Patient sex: M
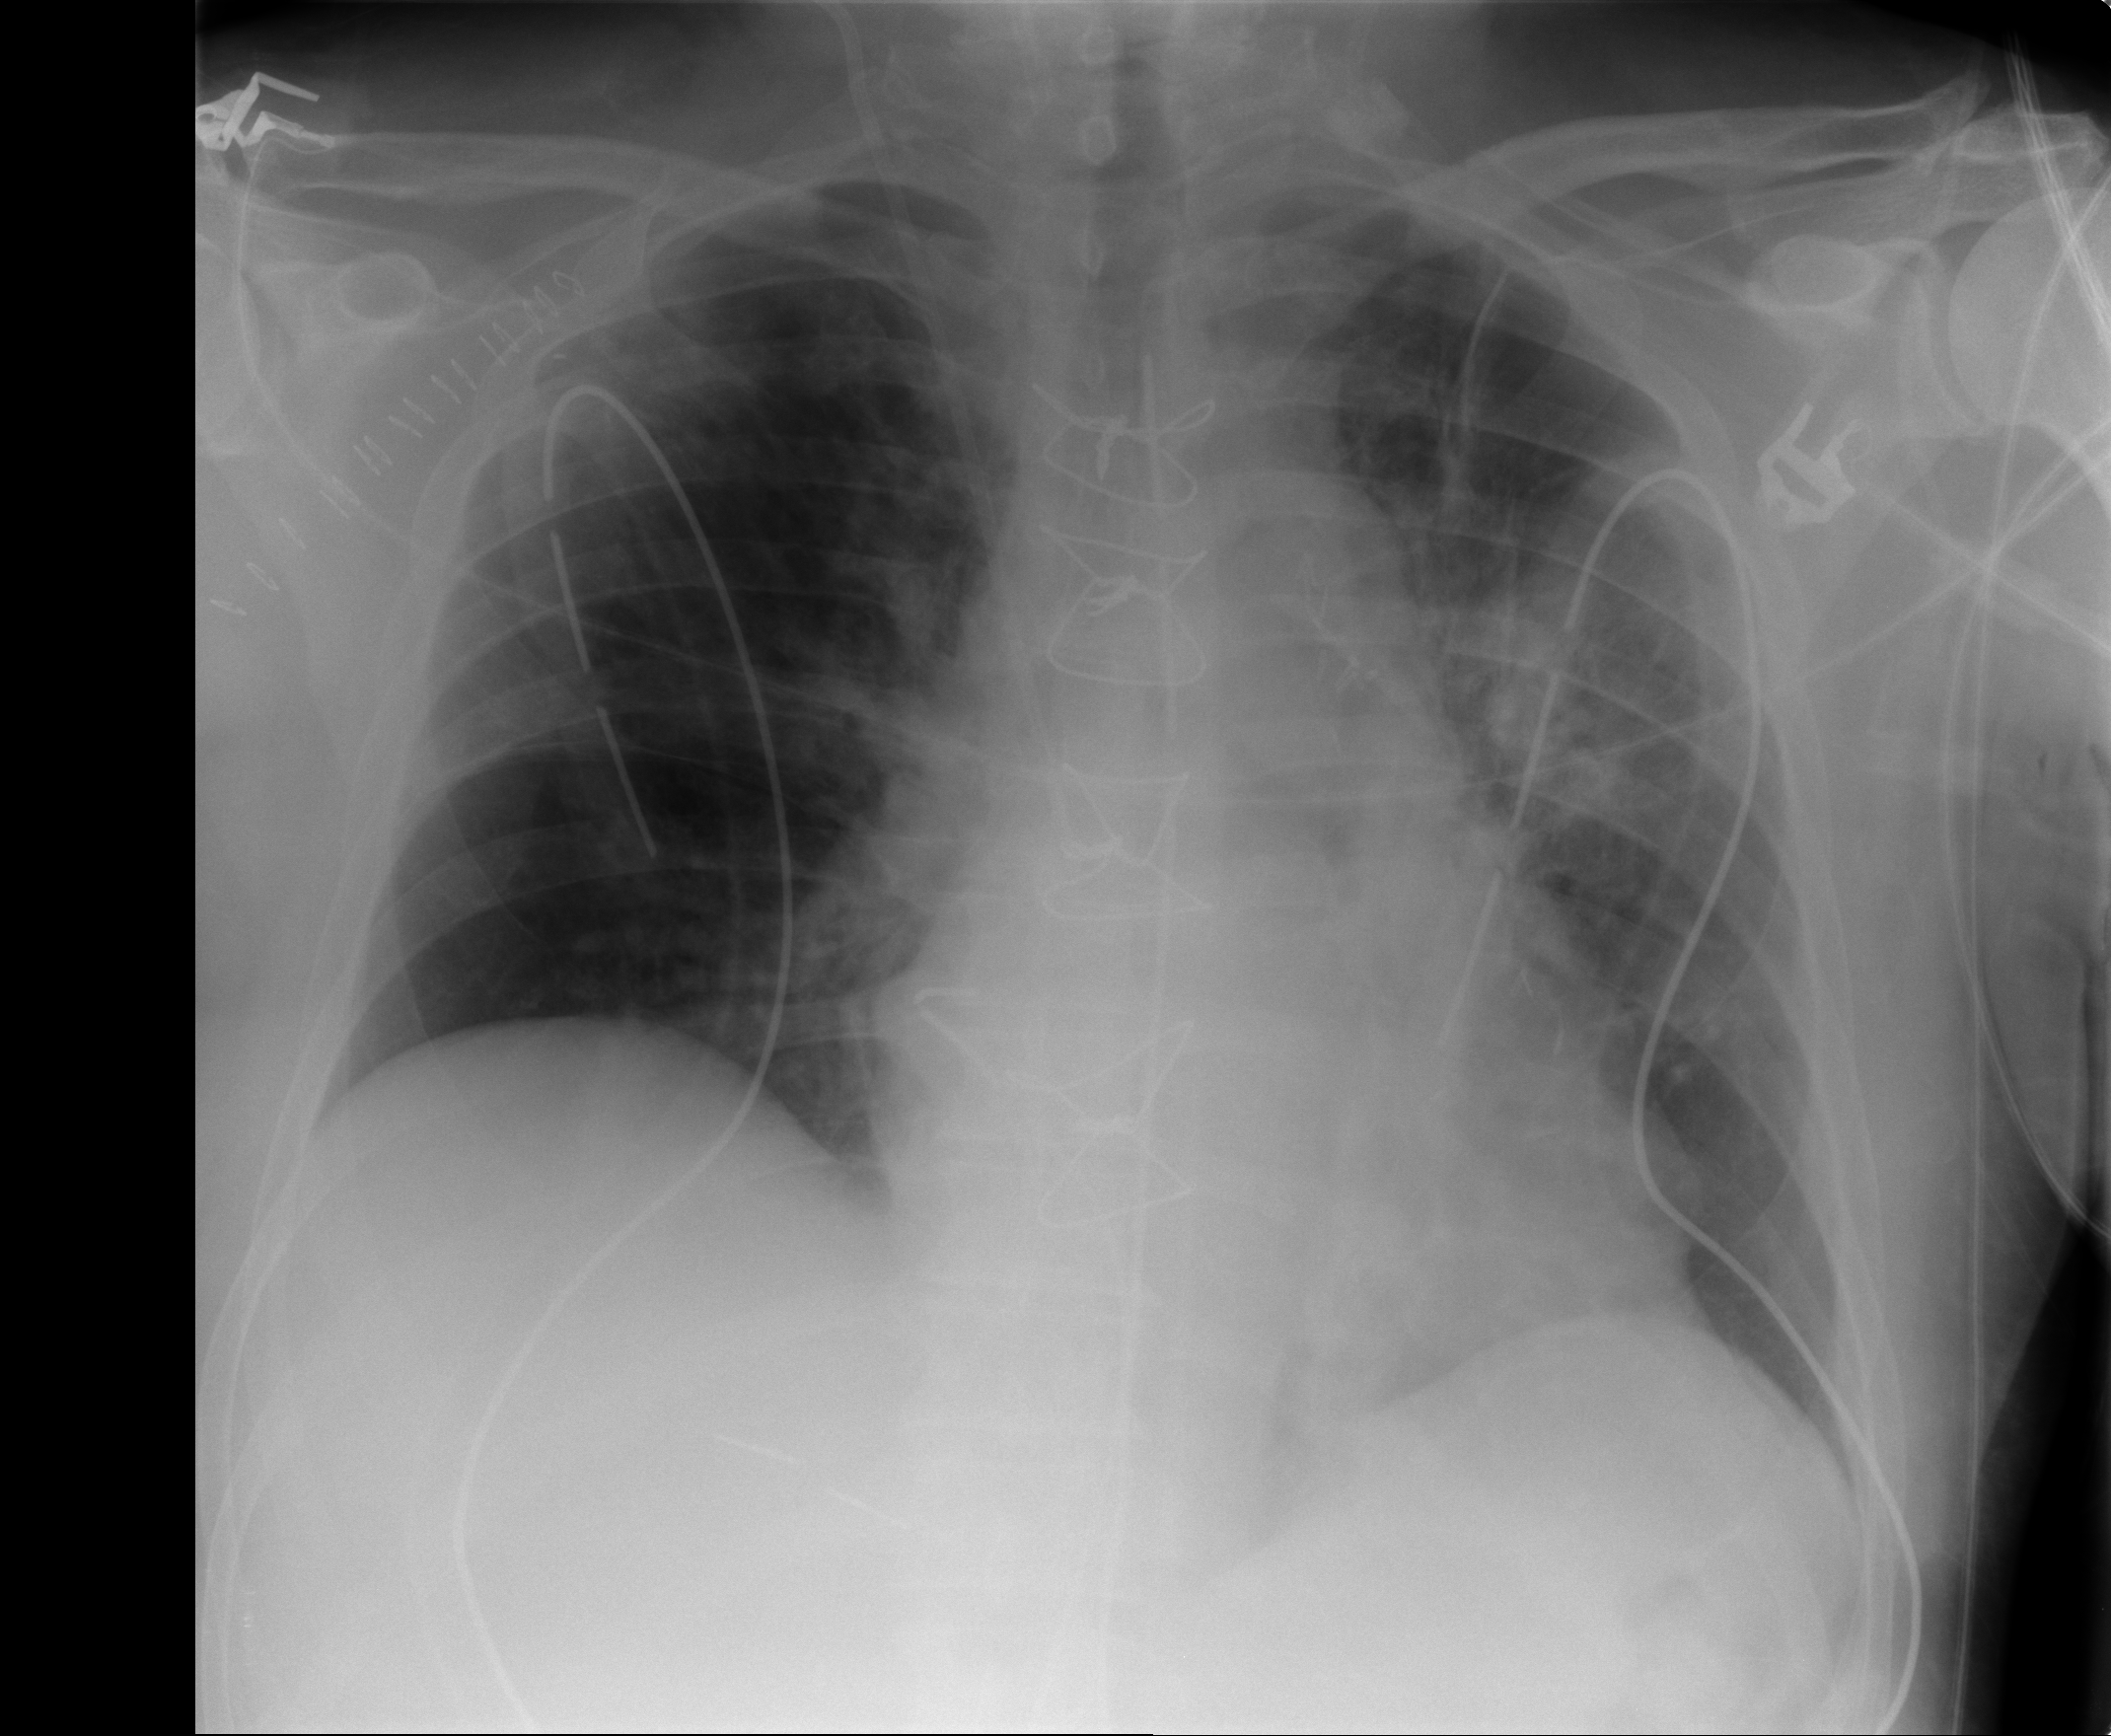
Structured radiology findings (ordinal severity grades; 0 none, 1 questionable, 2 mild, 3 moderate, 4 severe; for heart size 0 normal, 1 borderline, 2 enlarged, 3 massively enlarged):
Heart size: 1
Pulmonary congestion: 2
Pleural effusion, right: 0
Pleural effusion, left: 0
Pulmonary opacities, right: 0
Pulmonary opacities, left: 0
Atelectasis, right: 1
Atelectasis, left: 2